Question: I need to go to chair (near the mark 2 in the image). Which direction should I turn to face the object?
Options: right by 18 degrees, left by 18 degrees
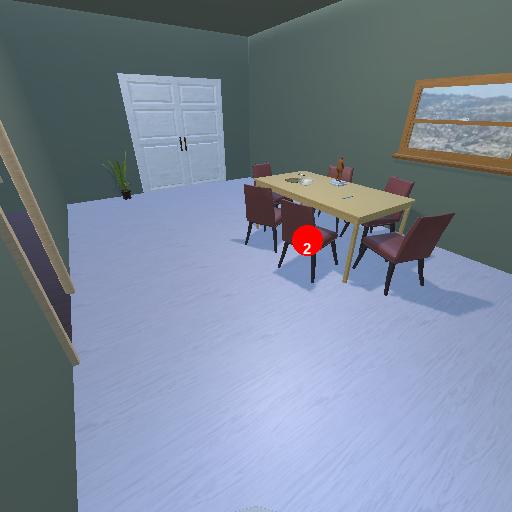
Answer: right by 18 degrees